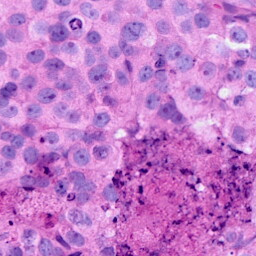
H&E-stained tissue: Breast